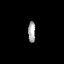
Tissue: prostate
Cell type: Fibroblasts
Senescence score: 0.6903
Nuclear area (px): 159
Mean DAPI intensity: 158.082